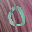
Label: 0